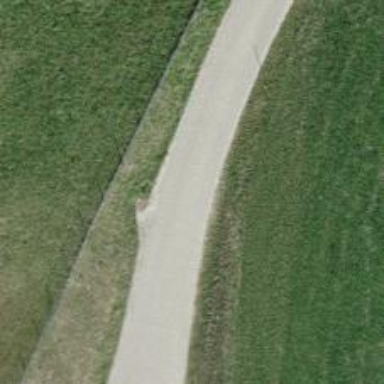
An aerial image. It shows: Service road with grade1 tracktype.